Question: I would like to know the difference between:
- -
On the screenshot I have made two UIViews with two black (alpha = 1.0) UILabels on top of each:

Assume a macro _RGB is defined before:
'''
#define _RGB(r,g,b,a) [UIColor colorWithRed:r/255.0 green:g/255.0 blue:b/255.0 alpha:a]
'''
and then here is the code::
'''
[_view1 setBackgroundColor:_RGB(255, 0, 0, 1)];
[_view1 setAlpha:0.5];
[_view2 setBackgroundColor:_RGB(255, 0, 0, 0.5)];
[_view2 setAlpha:1];
[_view3 setBackgroundColor:_RGB(255, 0, 0, 1)];
[_view3 setAlpha:1];
'''
I can see only one difference visually: Changing view's own alpha instead of bg color's, affects the subviews as well. But other than that is there any difference in functionality that I should consider? (eg. On animations, layers, etc.)
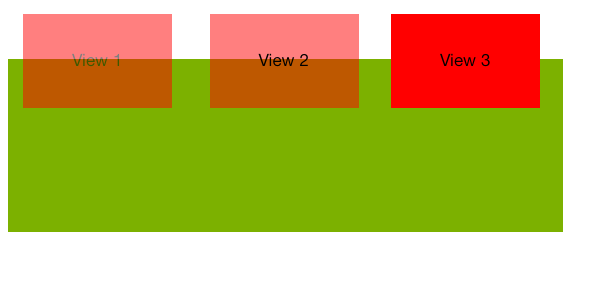
Answer: The difference is:
- -
So in your examples:
- '_view1'- '_view2'- '_view3'
---
Example usage of both:

: You have a semi-transparent black overlay which has a subview 'UIImageView' containing a white checkmark icon and you usually want the icon to be fully opaque (non-transparent). So you set just the background color black with alpha <1 (0.75f in the example).
In opposing to:
: You have have a semi-transparent black overlay which has a subview 'UIImageView' containing a white pattern image (the pattern is opaque white, no alpha). And you want the pattern in overlay to be also semi-transparent. You then would set background color to black with alpha 1 (opaque) and alpha <1 to the whole view.
As you can see, icon on left image is fully opaque, but on a right, you can see also through a stars pattern.